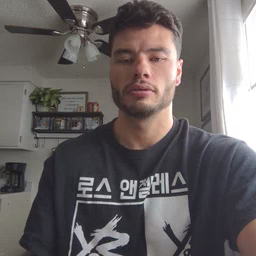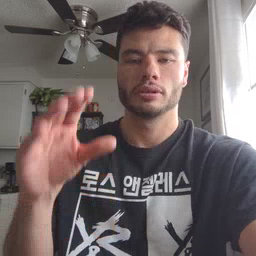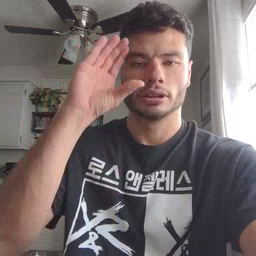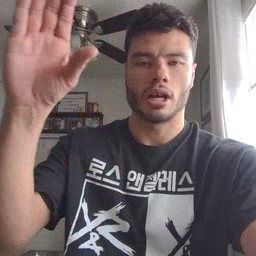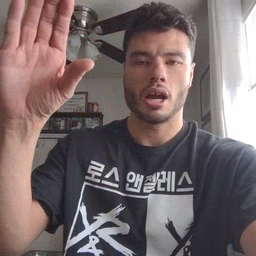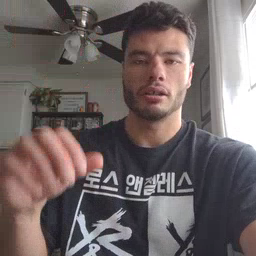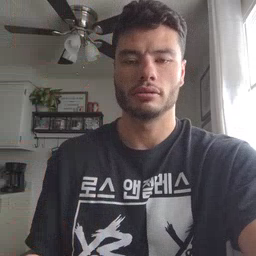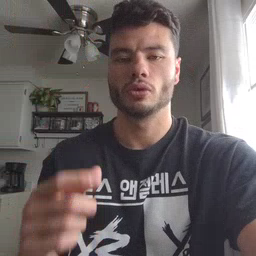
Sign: sun